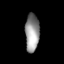
Tissue: lung
Cell type: Myeloid cells
Senescence score: 0.5642
Nuclear area (px): 527
Mean DAPI intensity: 147.776